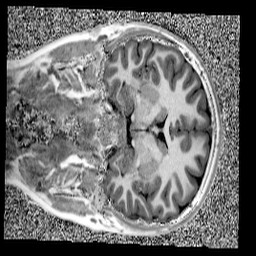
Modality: UNIT1
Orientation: coronal
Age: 10
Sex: male
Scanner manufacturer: siemens
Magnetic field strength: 3 T
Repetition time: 4 s
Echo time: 0.00303 s